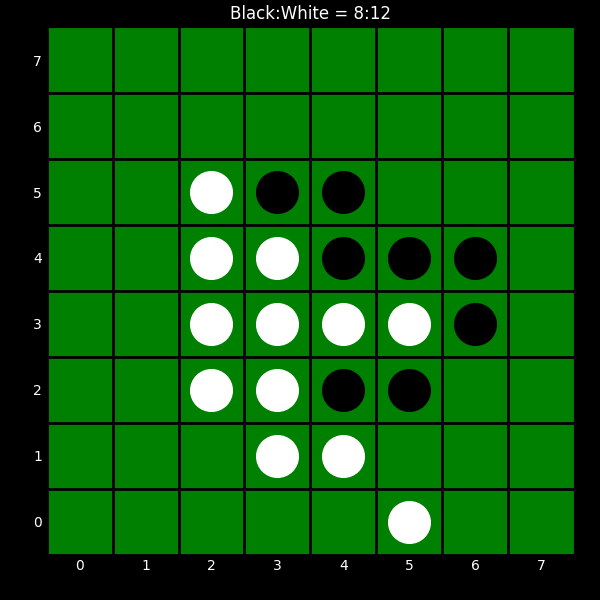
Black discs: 8
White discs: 12